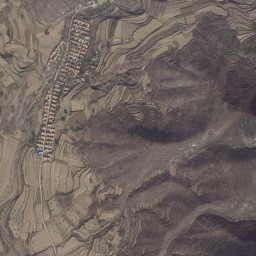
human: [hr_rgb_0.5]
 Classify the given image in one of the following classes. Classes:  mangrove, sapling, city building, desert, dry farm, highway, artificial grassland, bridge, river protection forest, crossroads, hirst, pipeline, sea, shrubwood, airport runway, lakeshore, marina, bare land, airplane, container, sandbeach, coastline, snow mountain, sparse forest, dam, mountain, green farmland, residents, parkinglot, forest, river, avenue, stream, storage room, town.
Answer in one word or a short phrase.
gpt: mountain